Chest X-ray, AP view. Patient: 25 years old, sex M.
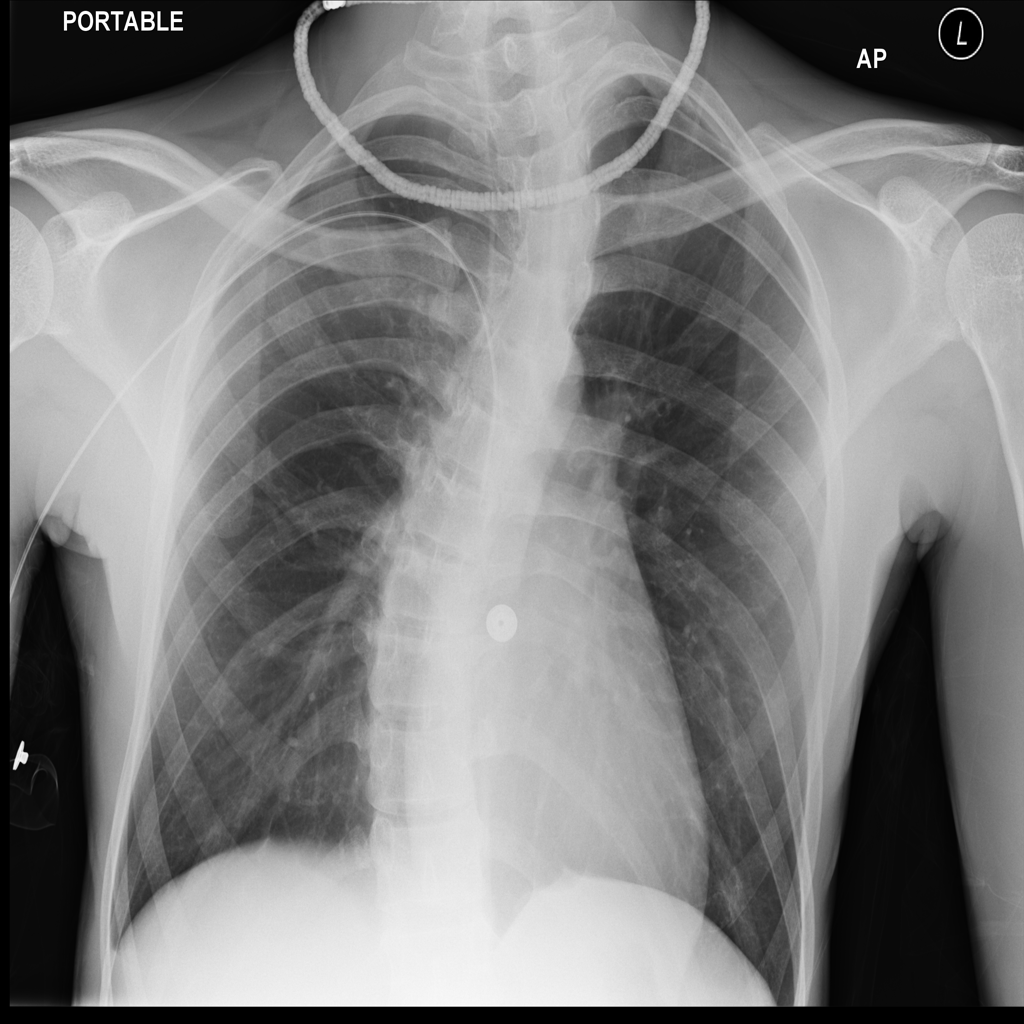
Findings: No Finding